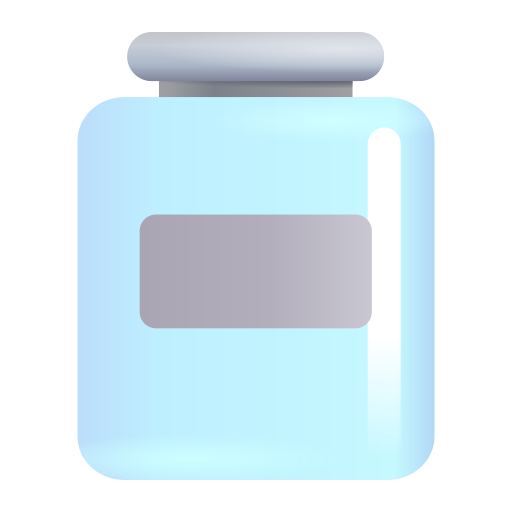
jar color